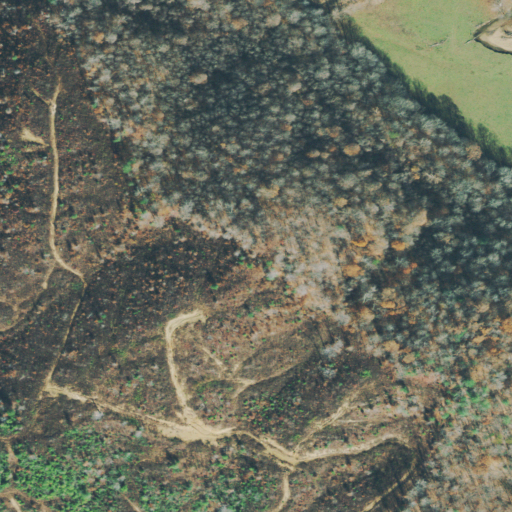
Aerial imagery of mountain in Tennessee named Lone Mountain containing shrub, deciduous forest, and pasture